Question: This is how my db components are connected in program:

The datatypes of components are (first row, from left to right): 'TDBGrid', 'TDataSource', 'TClientDataSet', 'TDataSetProvider', 'TSQLQuery', 'TSQLConnection'. Second row is analogous to first row.
Client data set 'Query_LimitDetail' is linked to master data source through properties 'MasterSource' and 'MasterFields'. Their values are as follows:
'''
Query_LimitDetail->MasterSource = DataSource_Limit;
Query_LimitDetail->MasterFields = L"ID";
'''
SQL command assigned to client data sets are:
'''
select * from LIMIT order by NAME
select * from LIMITDETAIL where LIMIT_ID = :ID order by ACCUR
'''
This is how i open queries:
'''
Query_Limit->Open();
Query_LimitDetail->Open();
'''
When trying to open detail query, program throws following error:
'dbExpress driver does not support the TDBXTypes.UNKNOWN data type. Vendor error message: unknown ISC error 0'
Is there something I didnt make correctly?
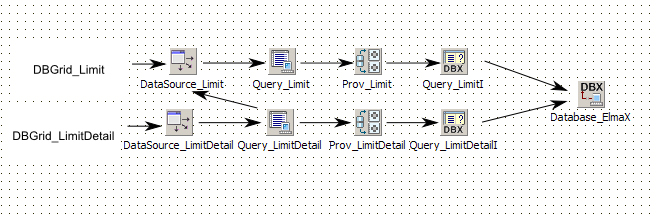
Answer: The solution is to set SQL parameter type just before opening the query:
'''
Query_Limit->Close();
Query_Limit->Open();
// ID param
TParam *param = Query_LimitDetail->Params->Items[0];
param->DataType = ftInteger;
Query_LimitDetail->Close();
Query_LimitDetail->Open();
'''
Alternative and more universal solution is to set parameter type in OnBeforeOpen event handler like this:
'''
__fastcall MyDataModule::MyDataModule(TComponent *Owner) :
TDataModule(Owner)
{
...
Query_LimitDetail->BeforeOpen = Query_LimitDetail_OnBeforeOpen;
...
}
void __fastcall MyDataModule::Query_LimitDetailBeforeOpen(TDataSet *DataSet)
{
if (Query_LimitDetail->Params->Count == 0)
{
return;
}
// ID param
TParam *param = Query_LimitDetail->Params->Items[0];
param->DataType = ftInteger;
}
'''
It is also neccessary to link column in master table (specified in 'MasterFields' property) to column in detail table:
'''
Query_LimitDetail->IndexFieldNames = L"LIMIT_ID";
'''